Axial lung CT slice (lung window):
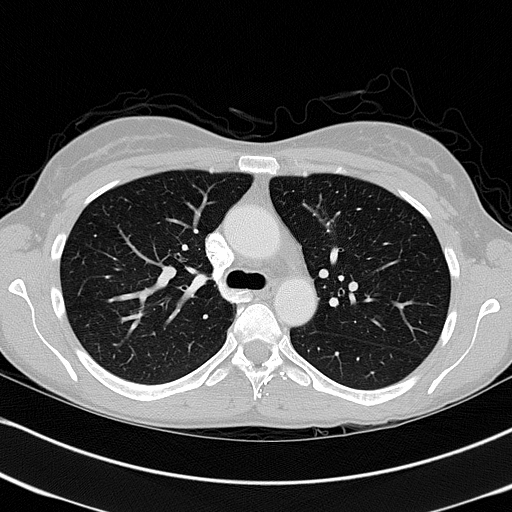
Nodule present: no